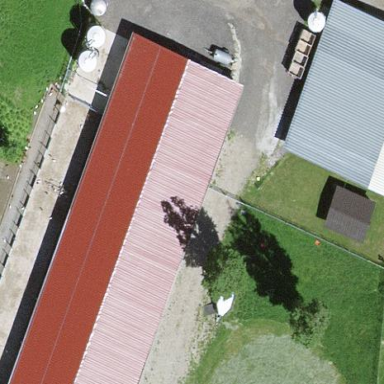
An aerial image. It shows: Farm auxiliary building.